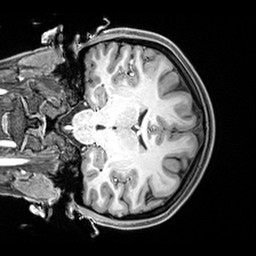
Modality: T1w
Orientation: coronal
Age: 21
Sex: female
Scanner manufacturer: siemens
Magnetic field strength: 3 T
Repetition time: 2.4 s
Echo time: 0.00217 s